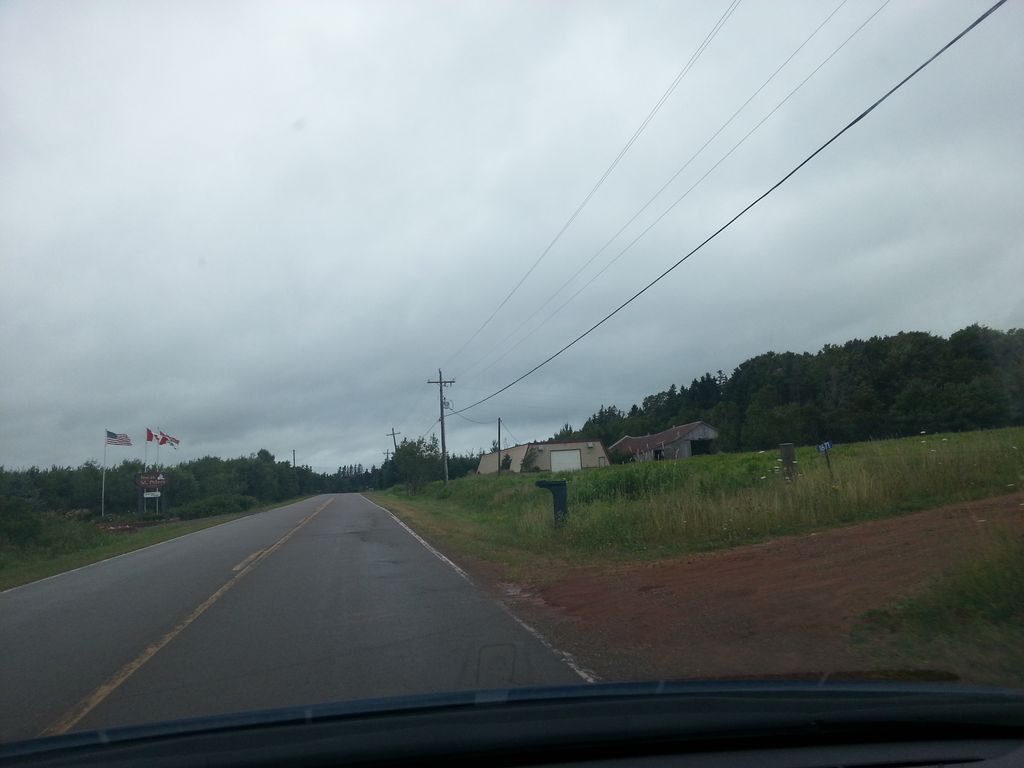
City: charlottetown